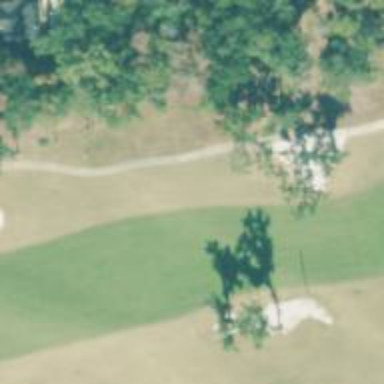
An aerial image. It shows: Path for golf carts.